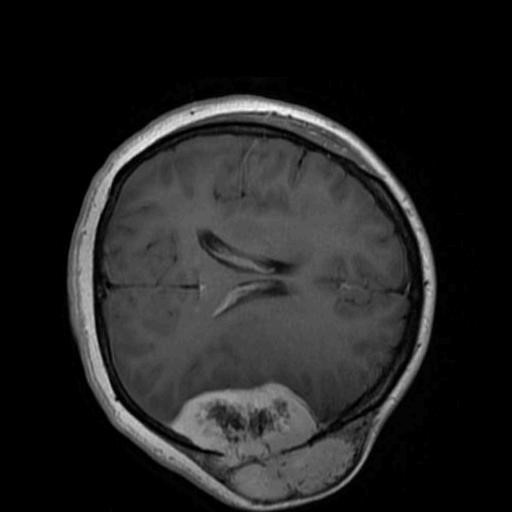
Label: brain_menin